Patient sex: M
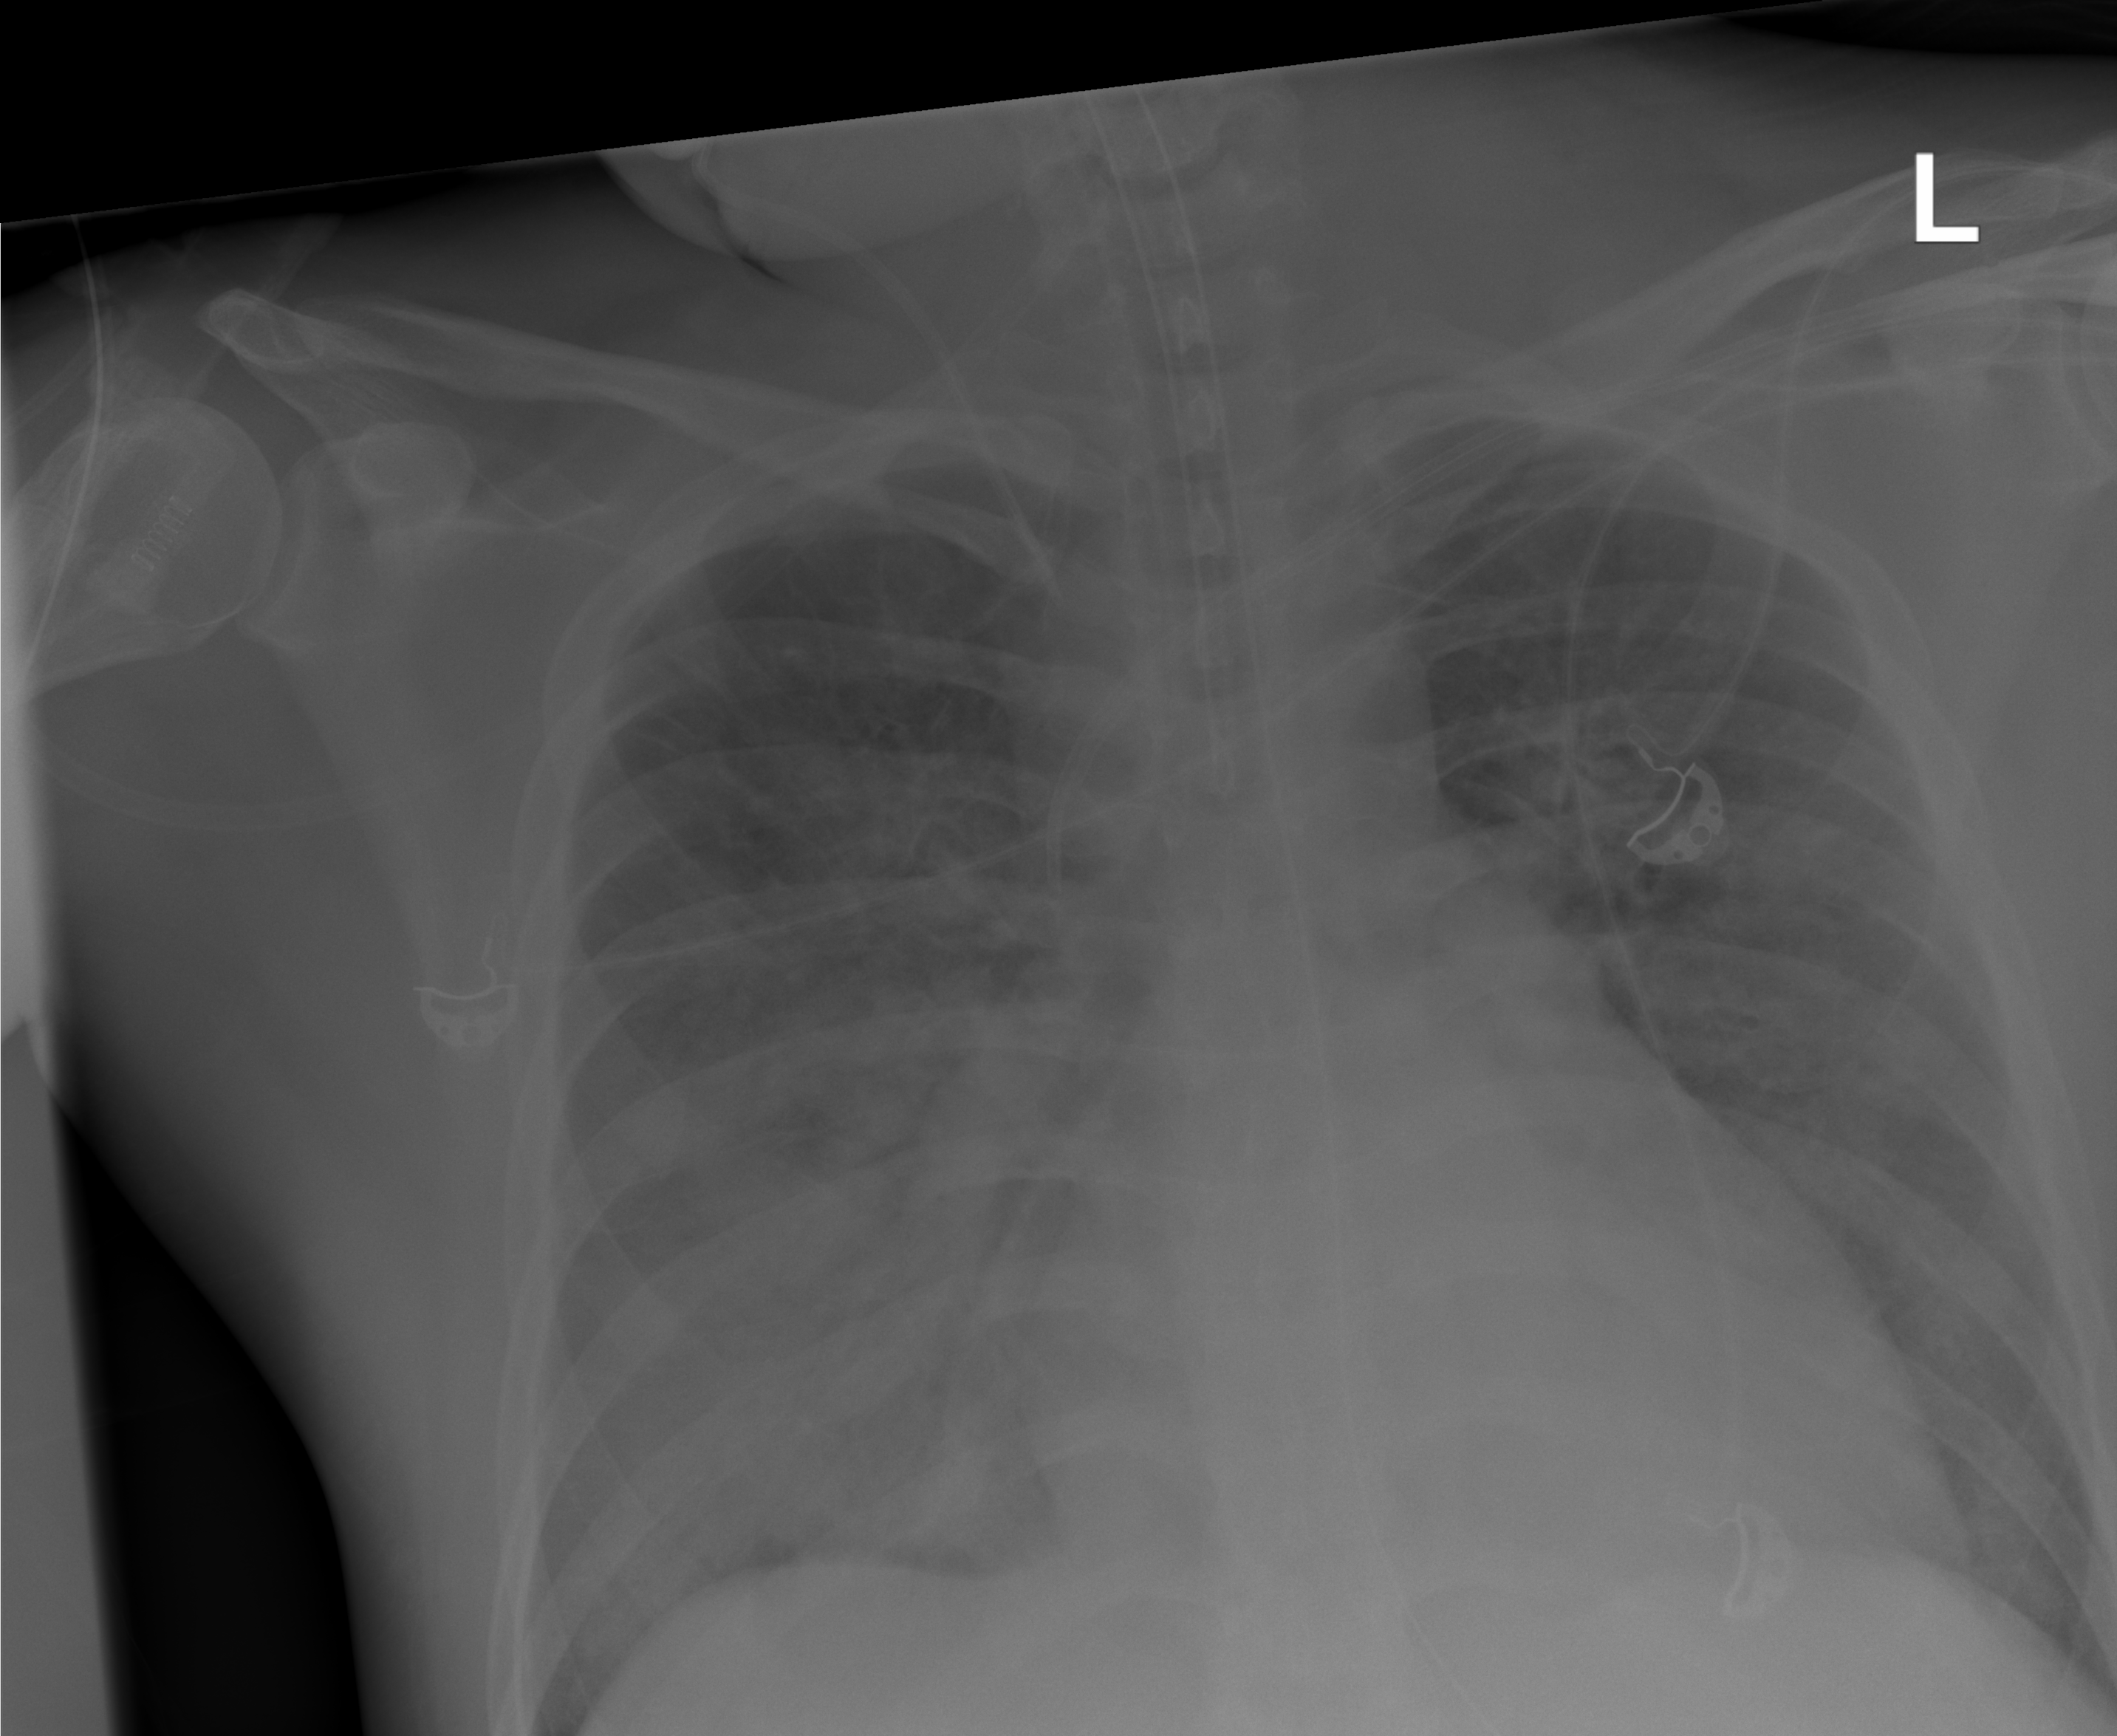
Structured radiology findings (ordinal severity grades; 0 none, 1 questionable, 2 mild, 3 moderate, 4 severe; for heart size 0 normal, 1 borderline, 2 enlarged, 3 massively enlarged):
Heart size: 1
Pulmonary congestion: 0
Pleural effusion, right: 1
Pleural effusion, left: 1
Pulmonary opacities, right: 3
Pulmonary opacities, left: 3
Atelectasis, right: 3
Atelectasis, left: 2